Question: I have a graph where the x-axis is the temperature in GeV, but I also need to put a reference of the temperature in Kelvin, so I thought of putting a parasite axis with the temperature in K. Trying to follow this answer <URL> , Here is the example of the code. I get a second axis at the top of my graph, but it is not the temperature in K as I need.
'''
import numpy as np
import matplotlib.pyplot as plt
tt = np.logspace(-14,10,100)
yy = np.logspace(-10,-2,100)
fig = plt.figure()
ax1 = fig.add_subplot(111)
ax2 = ax1.twiny()
ax1.loglog(tt,yy)
ax1.set_xlabel('Temperature (GeV')
new_tick_locations = np.array([.2, .5, .9])
def tick_function(X):
V = X*1.16e13
return ["%.1f" % z for z in V]
ax2.set_xlim(ax1.get_xlim())
ax2.set_xticks(new_tick_locations)
ax2.set_xticklabels(tick_function(ax1Xs))
ax2.set_xlabel('Temp (Kelvin)')
plt.show()
'''
This is what I get when I run the code.
loglog plot

I need the parasite axis be proportional to the original x-axis. And that it can be easy to read the temperature in Kelvin when anyone sees the graph. Thanks in advance.
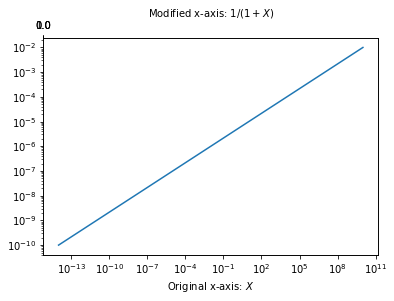
Answer: A general purpose solution may look as follows. Since you have a non-linear scale, the idea is to find the positions of nice ticks in Kelvin, convert to GeV, set the positions in units of GeV, but label them in units of Kelvin. This sounds complicated, but the advantage is that you do not need to find the ticks yourself, just rely on matplotlib for finding them.
What this requires though is the functional dependence between the two scales, i.e. the converion between GeV and Kelvin and its inverse.
'''
import numpy as np
import matplotlib.pyplot as plt
import matplotlib.ticker as mticker
tt = np.logspace(-14,10,100)
yy = np.logspace(-10,-2,100)
fig = plt.figure()
ax1 = fig.add_subplot(111)
ax2 = ax1.twiny()
plt.setp([ax1,ax2], xscale="log", yscale="log")
ax1.get_shared_x_axes().join(ax1, ax2)
ax1.plot(tt,yy)
ax1.set_xlabel('Temperature (GeV)')
ax2.set_xlabel('Temp (Kelvin)')
fig.canvas.draw()
# 1 GeV == 1.16 x 10^13 Kelvin
Kelvin2GeV = lambda k: k / 1.16e13
GeV2Kelvin = lambda gev: gev * 1.16e13
loc = mticker.LogLocator()
locs = loc.tick_values(*GeV2Kelvin(np.array(ax1.get_xlim())))
ax2.set_xticks(Kelvin2GeV(locs))
ax2.set_xlim(ax1.get_xlim())
f = mticker.ScalarFormatter(useOffset=False, useMathText=True)
g = lambda x,pos : "${}$".format(f._formatSciNotation('%1.10e' % GeV2Kelvin(x)))
fmt = mticker.FuncFormatter(g)
ax2.xaxis.set_major_formatter(mticker.FuncFormatter(fmt))
plt.show()
'''
<URL>